Field crop: maize
Growth stage: 2
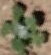
Species: chenopodium